Aerial crown-view tile of a tropical tree (Barro Colorado Island, Panama), acquired 20241014:
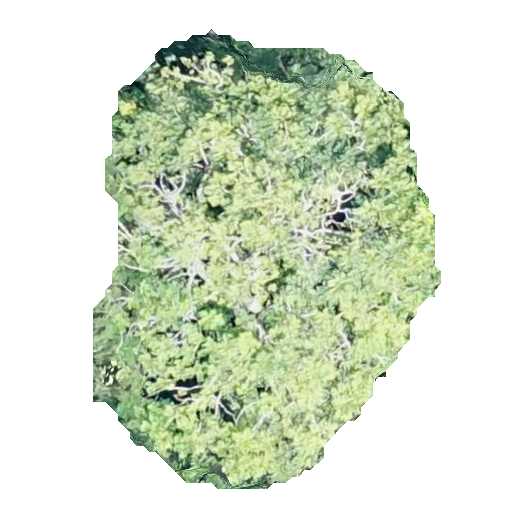
Species: Jacaranda copaia
GBIF accepted scientific name: Jacaranda copaia
Crown area: 185.543 m²